Question: I am trying to center an image inside a '<p>'
I used this website, <URL>, and also found similar examples here but nothing seems to work.
My HTML code is
'''
<div class="span4">
<h3 class="aglow" id="h3Body">Forms</h3>
<p>
<a class="btn btn-link "href="teacher_forms_list.html">
<img class="operationsButtons" src="NewForms.png" alt="forms">
</a>
</p>
</div>
'''
and my CSS
'''
img.operationsButtons {
display: block;
margin-left: auto;
margin-right: auto;
}
'''
but for some reason the image is still on the left (attaching a picture of the image and a h3 that is centered over it)

thank you for your help
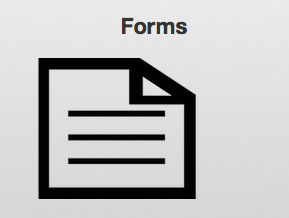
Answer: As @Tamil Selvan answred, you can simply use 'text-align: center;' - <URL>
If you are using 'margin: auto;' than you need to define width for your 'img' element as well as 'display: block;' as 'img' is an inline element by default - <URL>